Question: I'm trying to plot data obtained with FreeFEM++ using gnuplot.
From FreeFEM I have saved the data with the following code:
'''
{ ofstream ff("sol.dat");
for (int i=0;i<Th.nt;i++){
for ( int j=0; j<3; j++){
ff<<Th[i][j].x << " " << Th[i][j].y << " " << u[][Vh(i,j)] << endl;
}
ff<<Th[i][0].x << " " << Th[i][0].y << " " << u[][Vh(i,0)] << "
";
}
'''
}
A sample of the first lines of data is:
'''
0.635787 -<PHONE> <PHONE>
0.65234 -0.063181 0.<PHONE>
0.655369 -<PHONE> 0.<PHONE>
0.635787 -<PHONE> <PHONE>
0.597634 -0.0376 3.06323e-33
0.613904 -<PHONE> <PHONE>
0.616879 -<PHONE> <PHONE>
0.597634 -0.0376 3.06323e-33
'''
where for some reason which I don't know there is a data point repeated two times in each 'pack'. But this is how they tell you to do it in the FreeFem manual. Apparently GNUPLOT needs the spaces between 'packs of data' for some reason.
I'm trying to plot the data with the gnuplot script:
'''
set pm3d at b
set palette rgbformulae 30,31,32
set hidden3d
splot "sol.dat" with lines palette
'''
It plots fine but I think pm3d is not doing anything. I thought pm3d would include the colored pattern of heat intensity in the bottom of the plot. Also I don't find the way to fill with solid color the gaps between the lines in the plot.

Thank you.
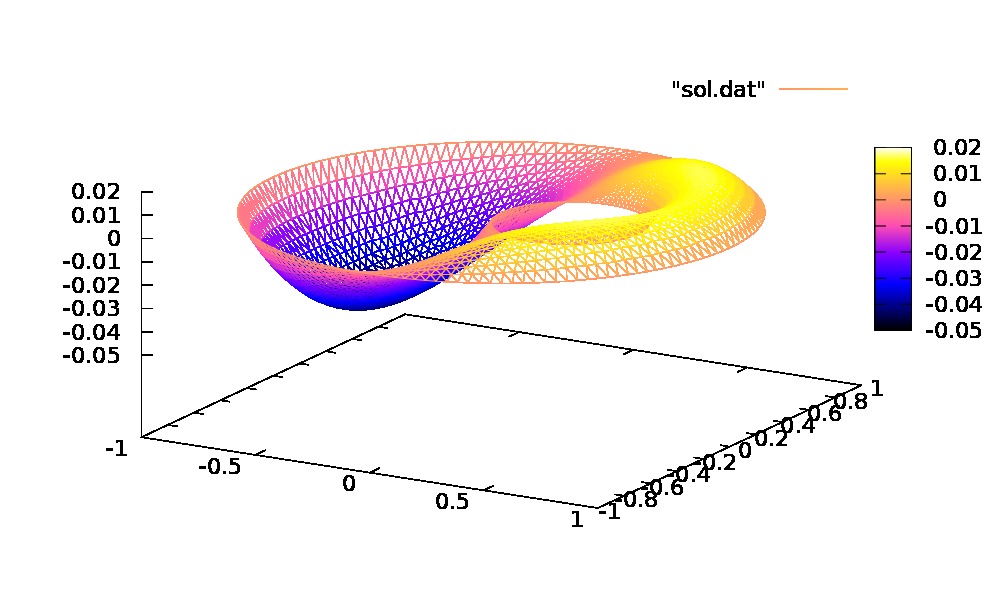
Answer: An answer to this requires first a proper explanation of different possibilities to organize the data:
1. Two empty rows separate two different data sets. These aren't connected at all, no lines are drawn between them. In your case this is required, because gnuplot doesn't support the kind of grid you have for a single surface.
2. pm3d works only within a single data set, and needs a regular grid (see the pm3d demos). Two lines (isolines) of a single surface must be separated by only one empty row.
Still you have an irregular grid, which 'pm3d' can't handle. Inside 'gnuplot' you can use 'dgrid3d' to resample your input data to get a regular grid and plot that one with 'pm3d'.
But 'dgrid3d' affects all data files of a one 'splot' command. So you'll also need 'multiplot' to use two 'splot' commands.
The following script shows how it could work, but as I don't have the full data set and don't know how 'dgrid3d' copes with that many (see 1. above), this is only a very rough guide:
'''
set multiplot
set pm3d at b
set dgrid3d 200,200
unset key
splot 'sol.dat' nosurface
unset dgrid3d
unset pm3d
splot 'sol.dat' with lines palette
unset multiplot
'''
That should work, but you probably need to tune the 'dgrid3d' call. Also, some other enhancements may be required (plotting the border, tics and colorbox only once etc.)